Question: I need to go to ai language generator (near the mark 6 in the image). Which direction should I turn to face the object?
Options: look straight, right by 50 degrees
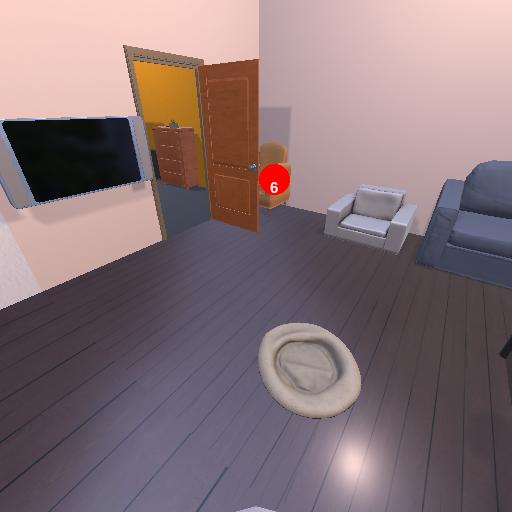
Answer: look straight